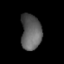
Tissue: lung
Cell type: Endothelial cells
Senescence score: 0.5814
Nuclear area (px): 713
Mean DAPI intensity: 95.053